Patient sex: F
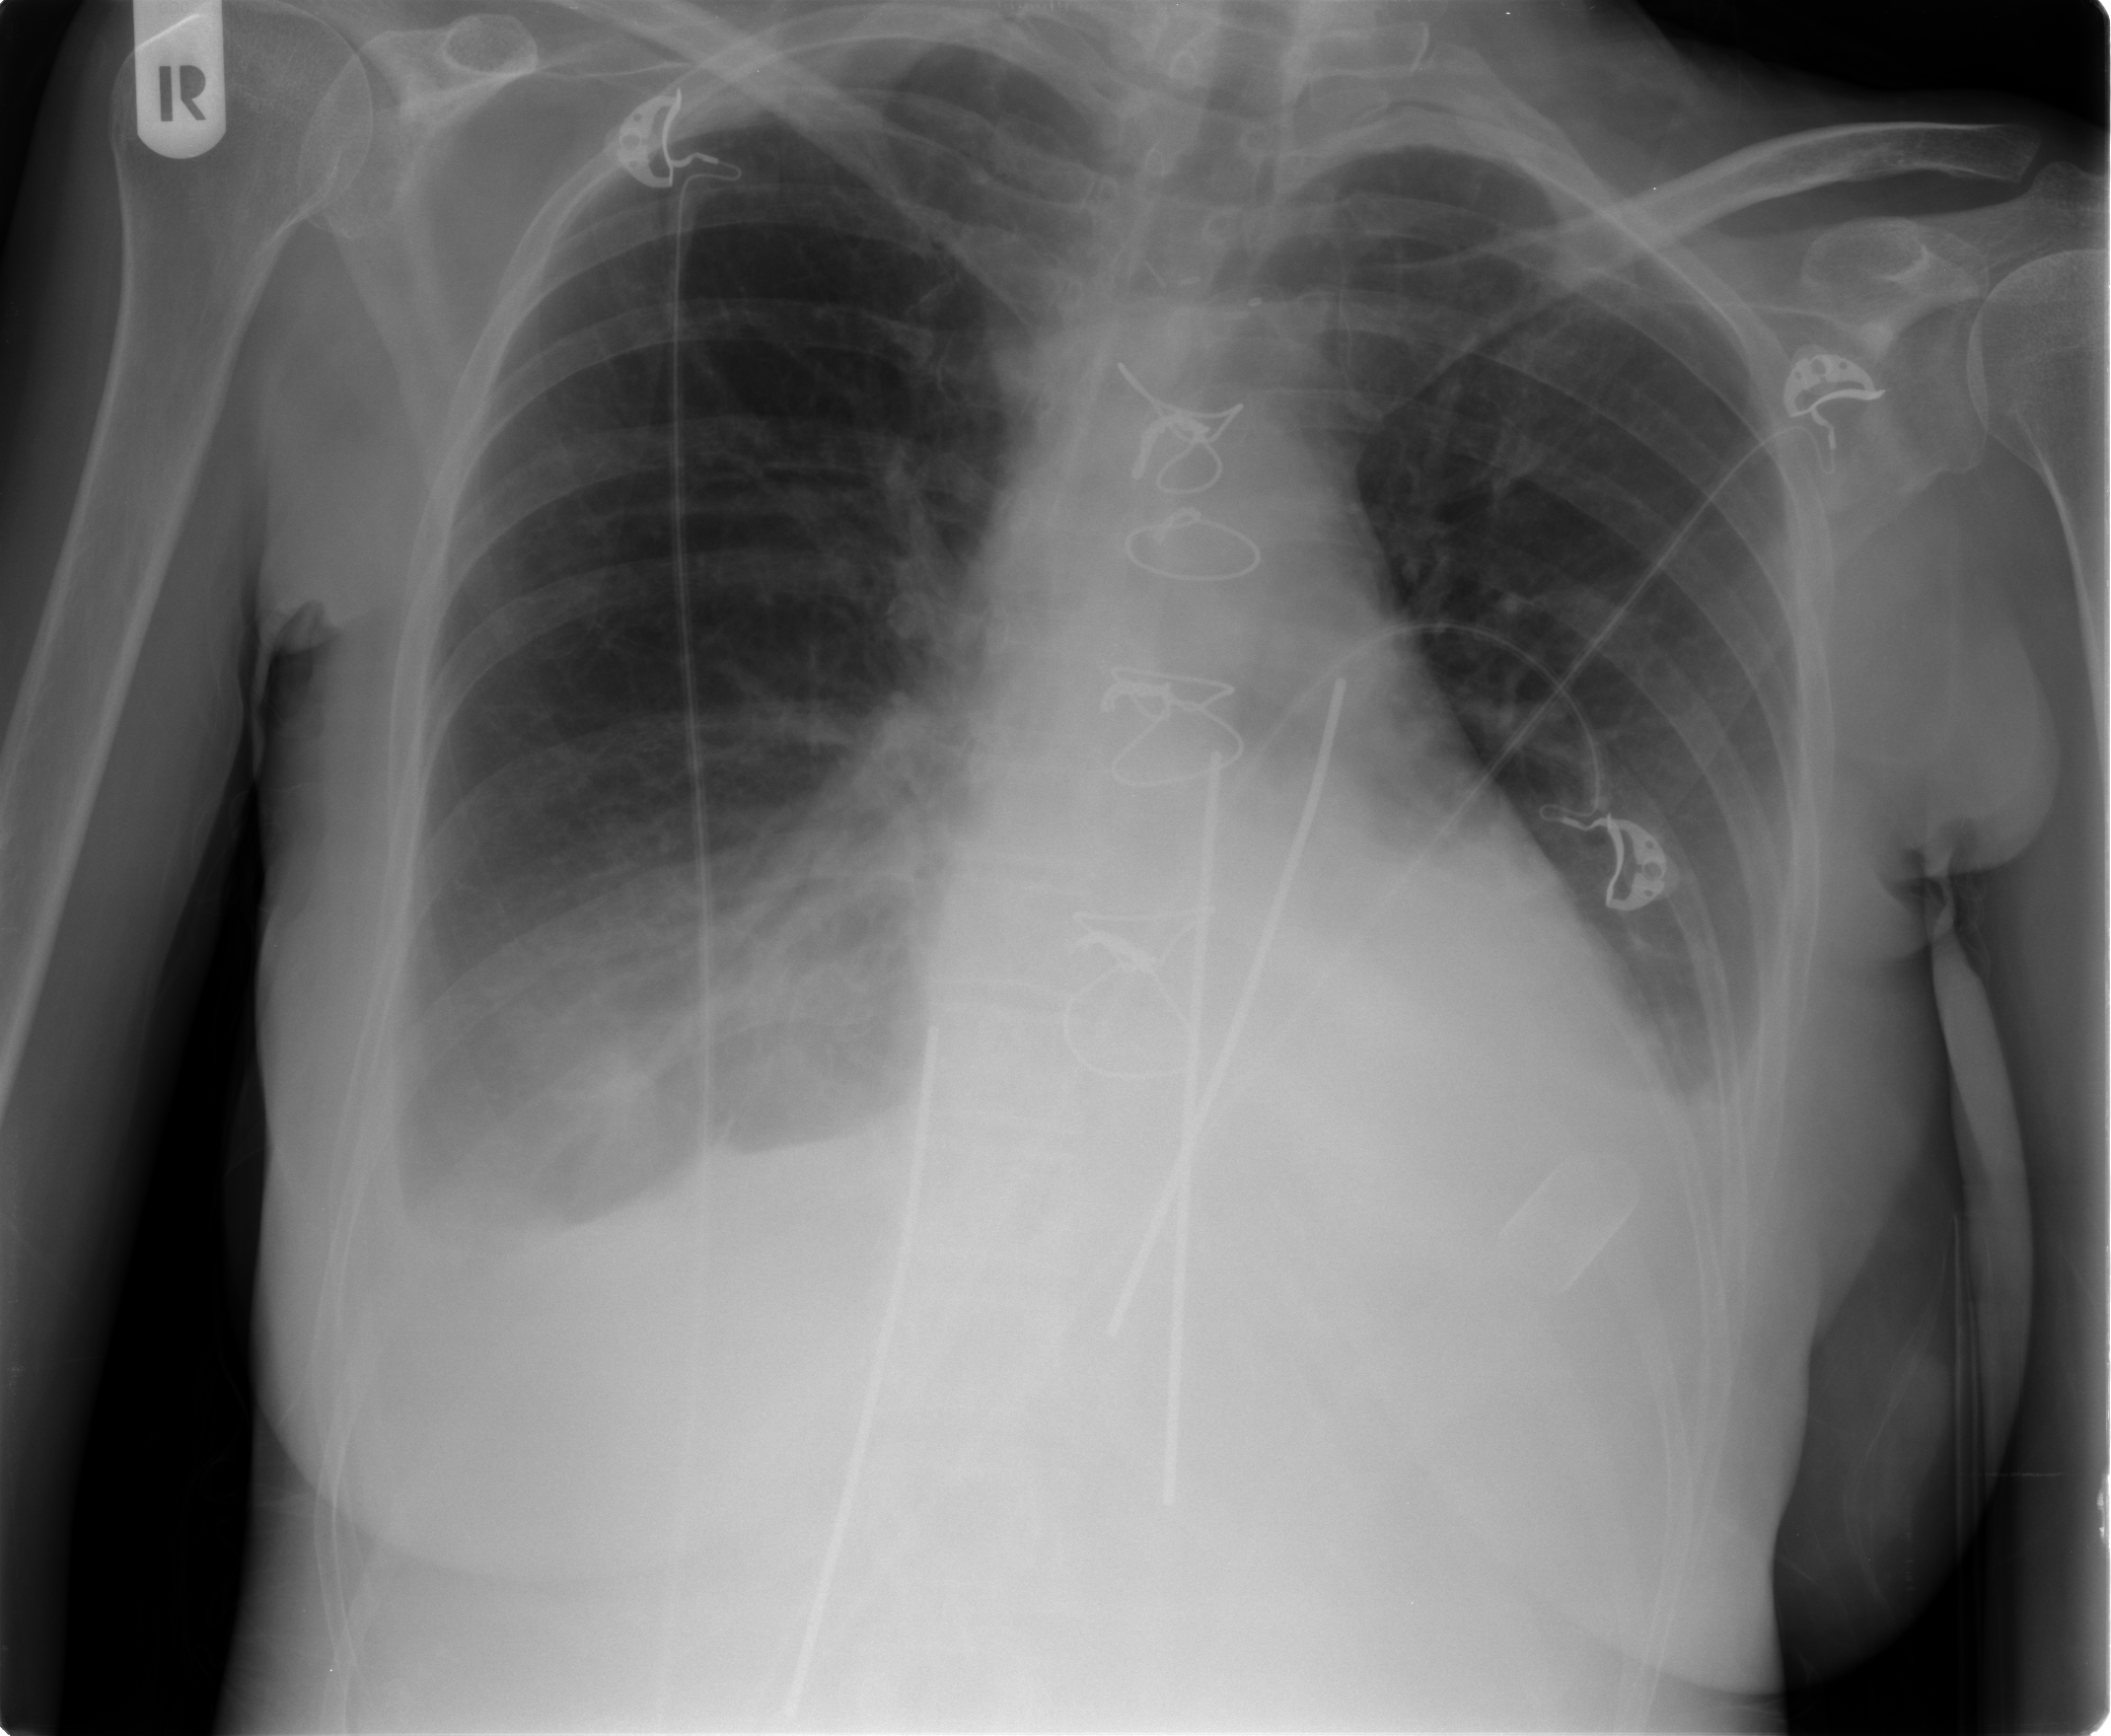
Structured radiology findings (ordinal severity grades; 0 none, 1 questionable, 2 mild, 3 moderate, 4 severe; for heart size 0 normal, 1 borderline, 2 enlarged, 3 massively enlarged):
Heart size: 2
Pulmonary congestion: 0
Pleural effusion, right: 2
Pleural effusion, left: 3
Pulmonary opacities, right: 0
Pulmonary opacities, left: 0
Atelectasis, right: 2
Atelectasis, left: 1